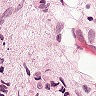
Metastatic tissue present: yes